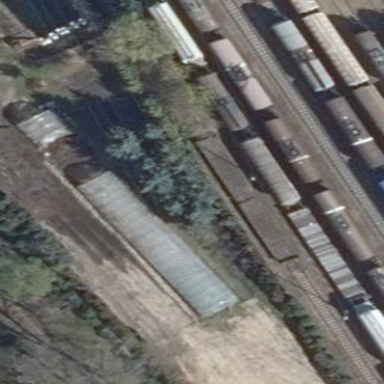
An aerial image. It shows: Greenhouse.